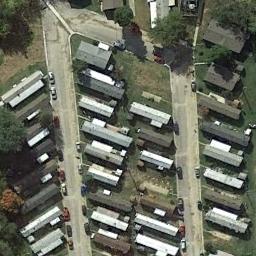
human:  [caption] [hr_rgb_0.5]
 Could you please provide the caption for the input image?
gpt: There are nine mobile homes here .

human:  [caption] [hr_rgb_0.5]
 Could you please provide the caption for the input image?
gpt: The mobile home park has some neatly arranged mobile homes on the grass and a road goes through the mobile home park .

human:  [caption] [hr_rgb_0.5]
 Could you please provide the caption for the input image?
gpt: Many buildings are in the mobile home park .

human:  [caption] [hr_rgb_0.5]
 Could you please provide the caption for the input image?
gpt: There are some white buildings and black buildings in the mobile home park .

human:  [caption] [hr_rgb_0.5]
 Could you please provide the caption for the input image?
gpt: The mobile home park is on the grass next to the street .